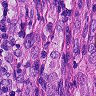
Metastatic tissue present: yes